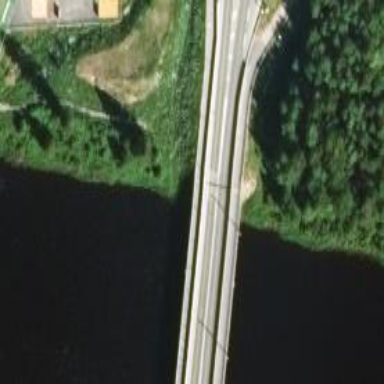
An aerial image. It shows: Trunk road bridge.